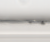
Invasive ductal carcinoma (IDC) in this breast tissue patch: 0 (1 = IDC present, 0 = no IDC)